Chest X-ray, PA view. Patient: 63 years old, sex M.
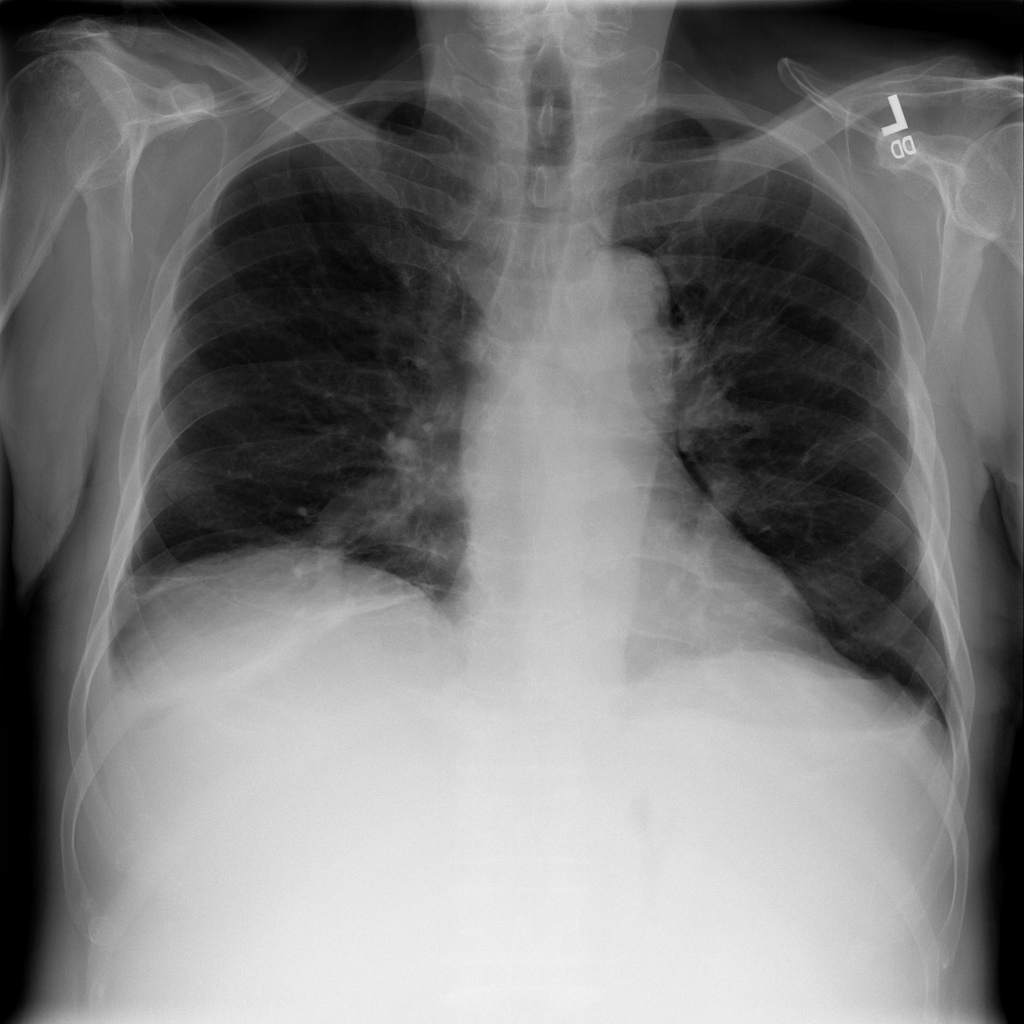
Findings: Effusion